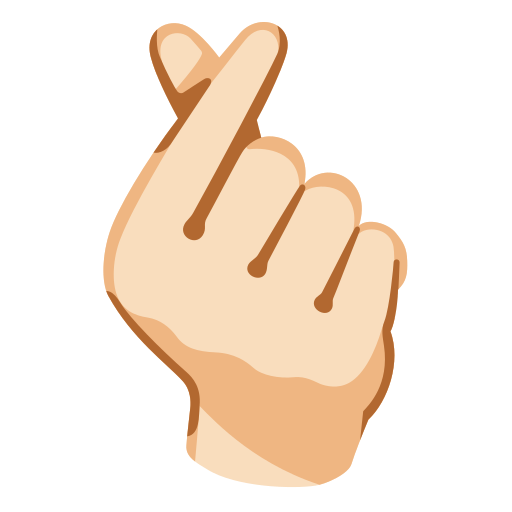
Emoji: 🫰🏻